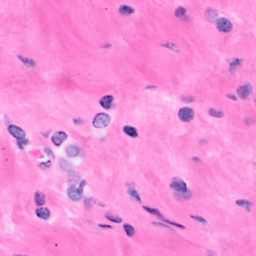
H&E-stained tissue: Breast